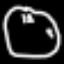
Label: clock